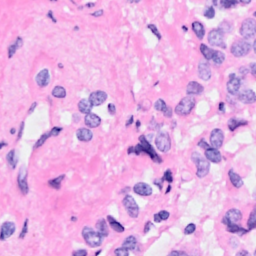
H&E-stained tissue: Breast